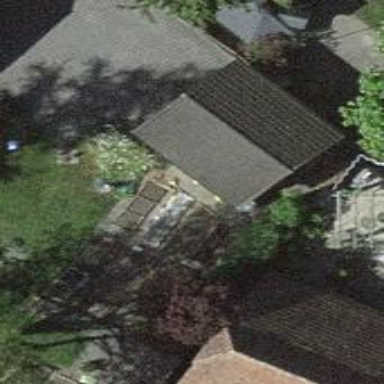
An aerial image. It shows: Garage building.